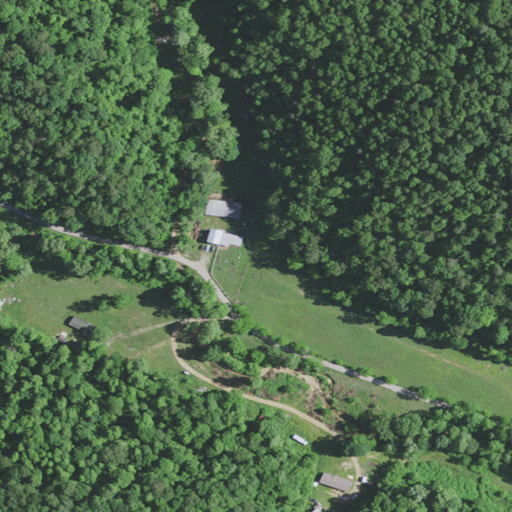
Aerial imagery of valley in Kentucky named Roy Hollow containing deciduous forest, open development, pasture, mixed forest, grassland, and low intensity development